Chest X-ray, PA view. Patient: 57 years old, sex F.
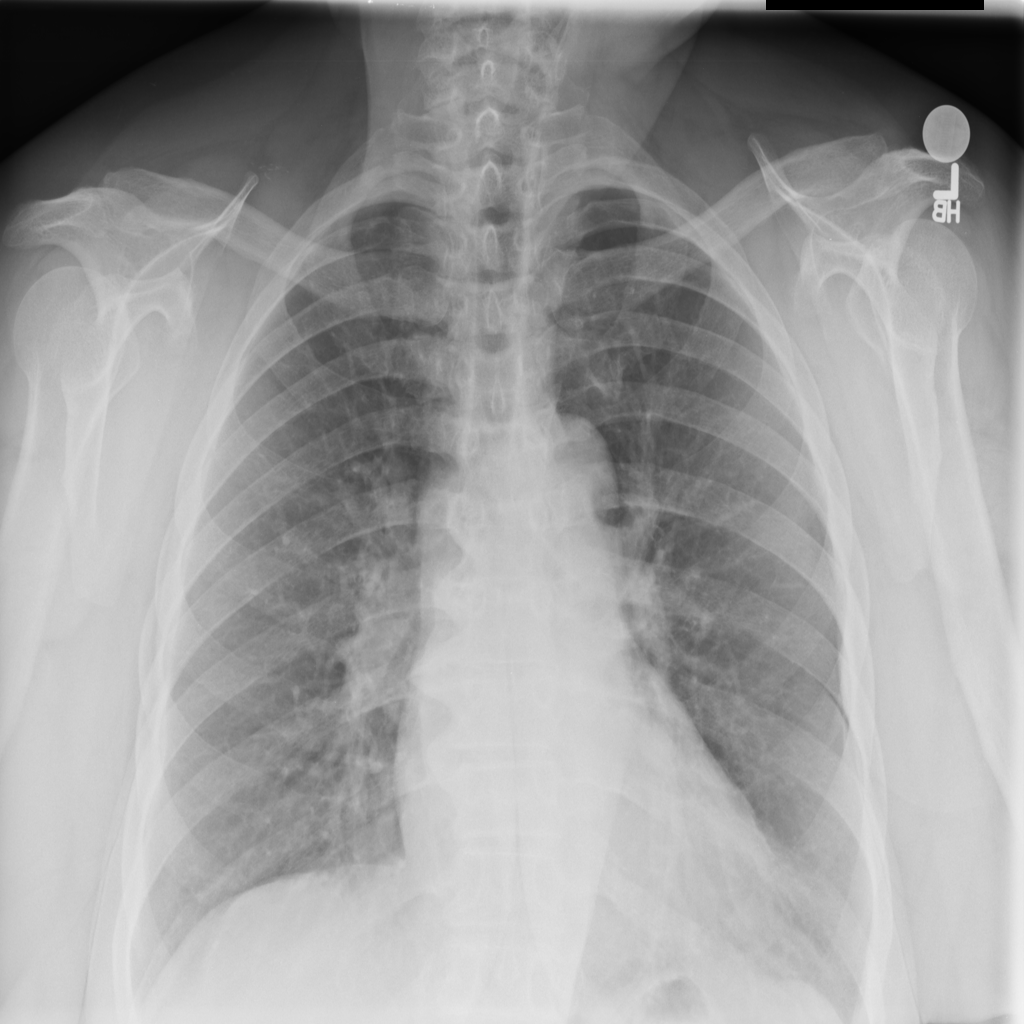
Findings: No Finding